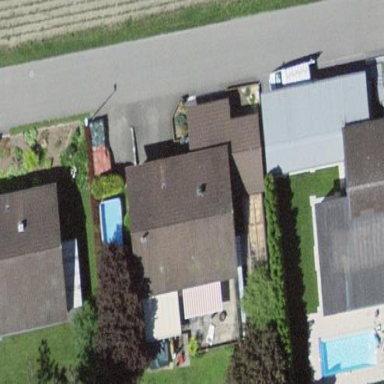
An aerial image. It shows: Residential building with gabled roof.